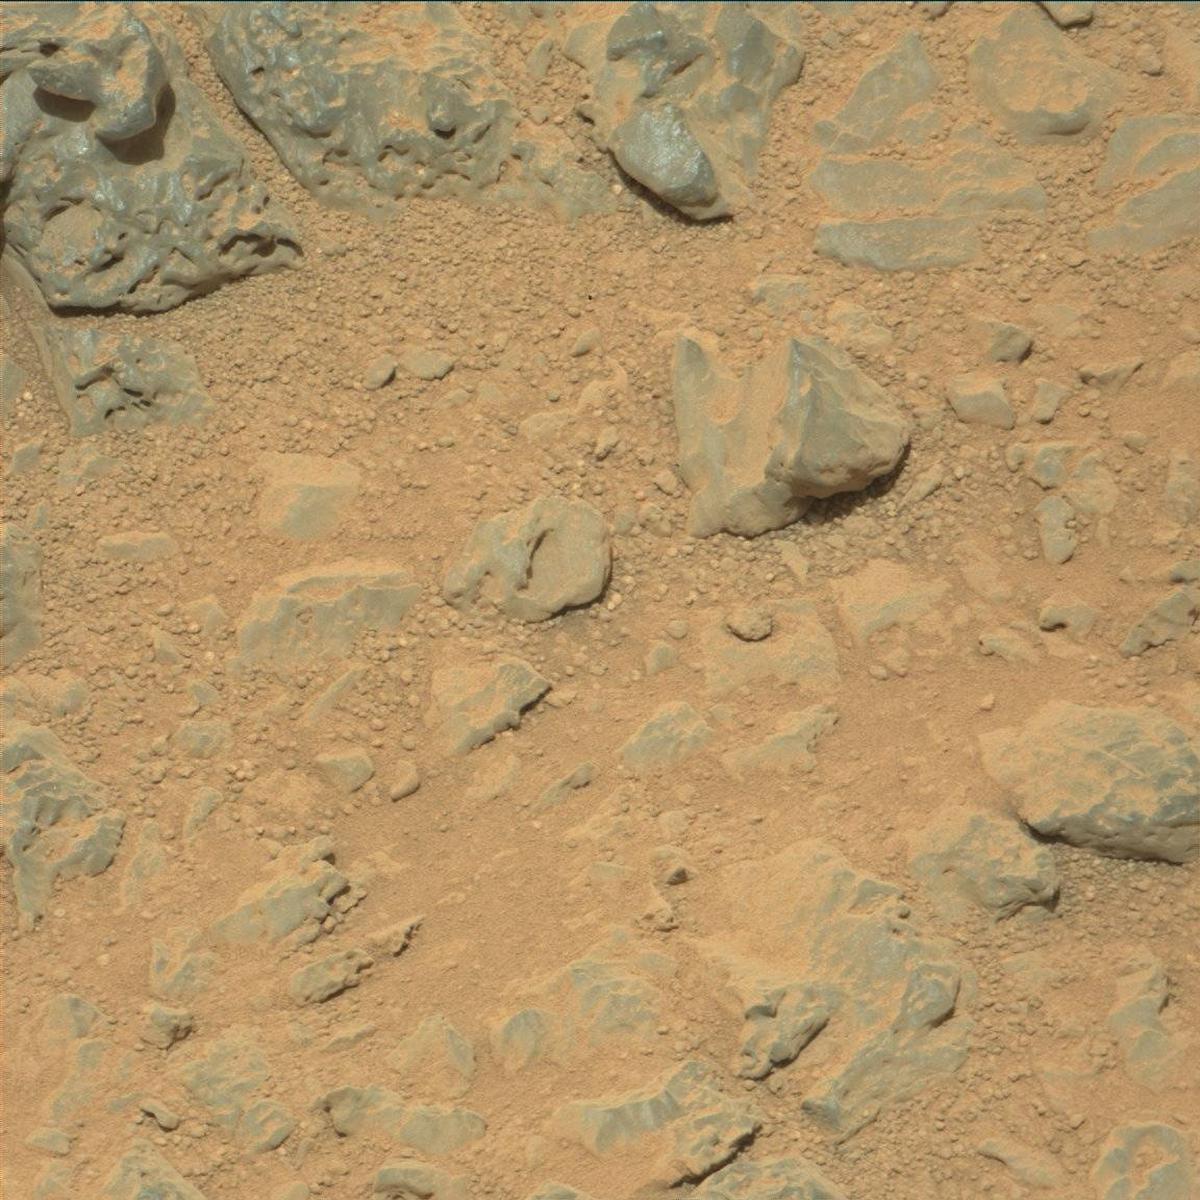
Terrain classes present: Bedrock, Sand / Soil